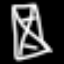
Label: hourglass